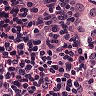
Metastatic tissue present: no